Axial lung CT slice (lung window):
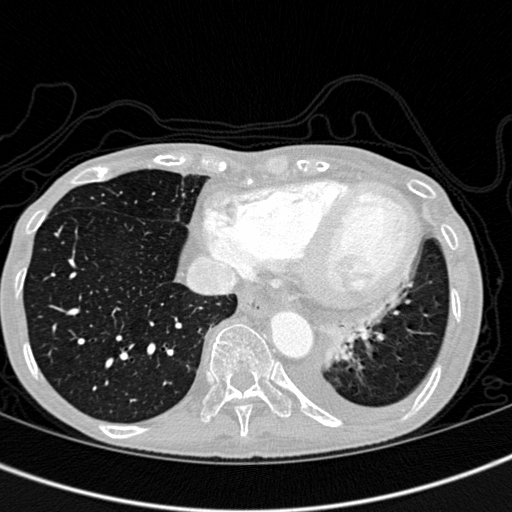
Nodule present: no